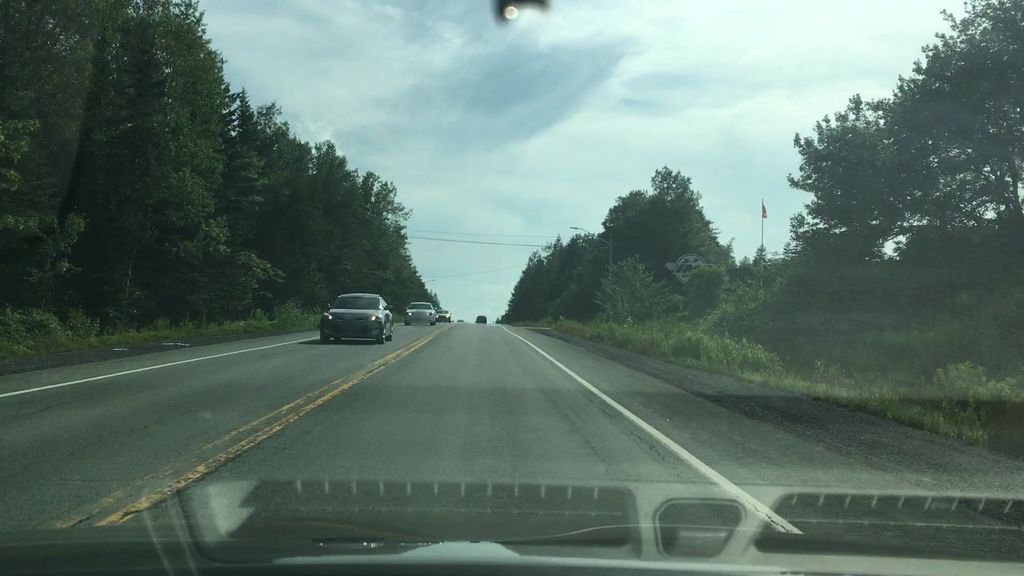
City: halifax